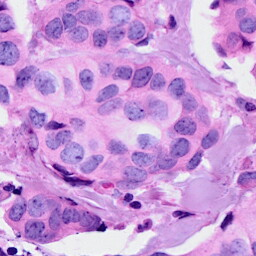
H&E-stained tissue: Breast